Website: macys
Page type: billing-address
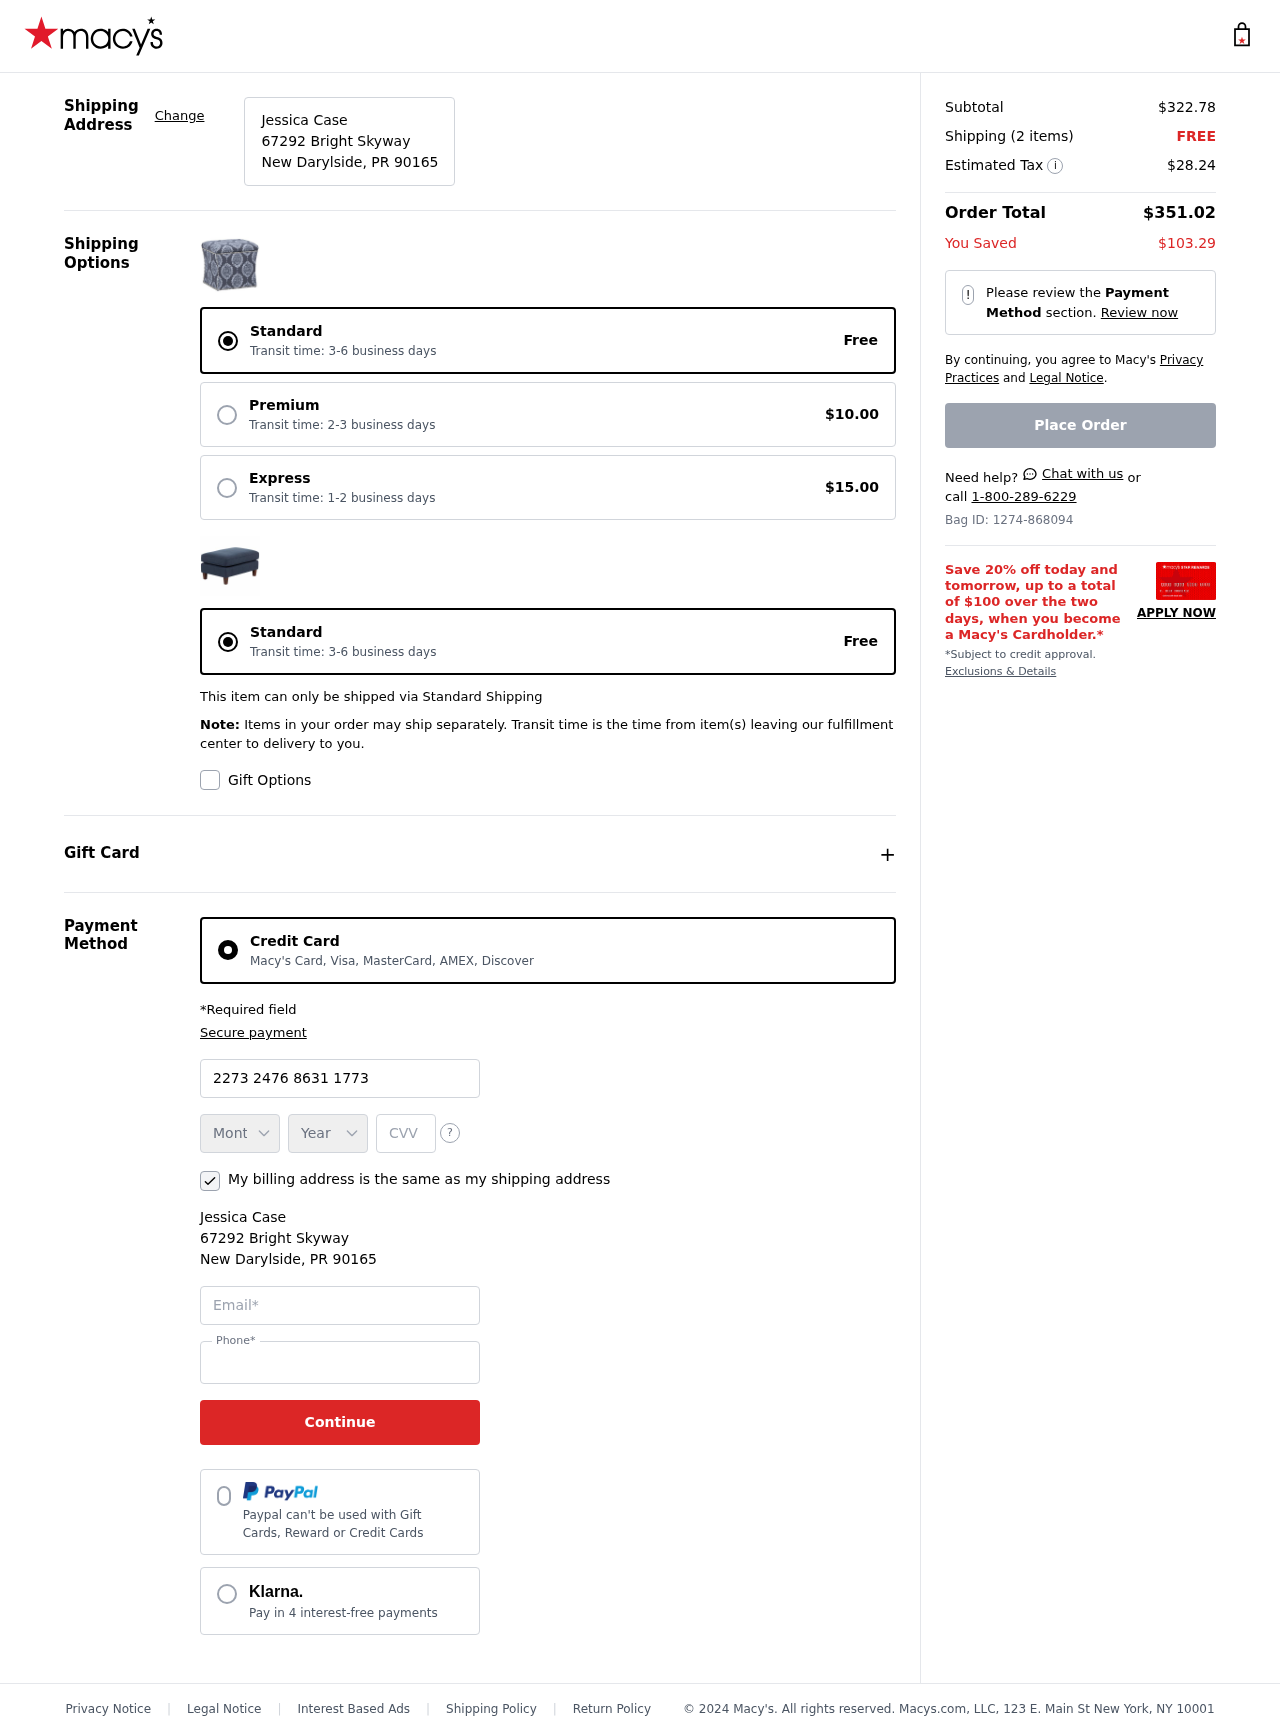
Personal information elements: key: PII_CARD_CVV
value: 420
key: PII_CARD_EXPIRY_MONTH
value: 06
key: PII_CARD_EXPIRY_YEAR
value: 27
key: PII_CARD_NUMBER
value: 2273 2476 8631 1773
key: PII_CITY_STATE_ZIP
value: New Darylside, PR 90165
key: PII_EMAIL
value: jcase@gmail.com
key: PII_FULLNAME
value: Jessica Case
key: PII_PHONE
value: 5472588663
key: PII_STREET
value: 67292 Bright Skyway
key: PII_FULLNAME2
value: Jessica Case
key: PII_CITY
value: New Darylside
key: PII_STATE
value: PR
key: PII_STATE_ABBR
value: PR
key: PII_POSTCODE
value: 90165
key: PII_POSTCODE_FULL
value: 90165
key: PII_CITY_STATE
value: New Darylside, PR
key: PII_POSTCODE_NUMERIC
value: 90165
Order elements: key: ORDER_SUBTOTAL
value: $322.78
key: ORDER_NUM_ITEMS
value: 2
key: ORDER_SHIPPING_COST
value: FREE
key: ORDER_TAX
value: $28.24
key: ORDER_TOTAL
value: $351.02
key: ORDER_SAVINGS
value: $103.29
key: ORDER_ID
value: Bag ID: 1274-868094